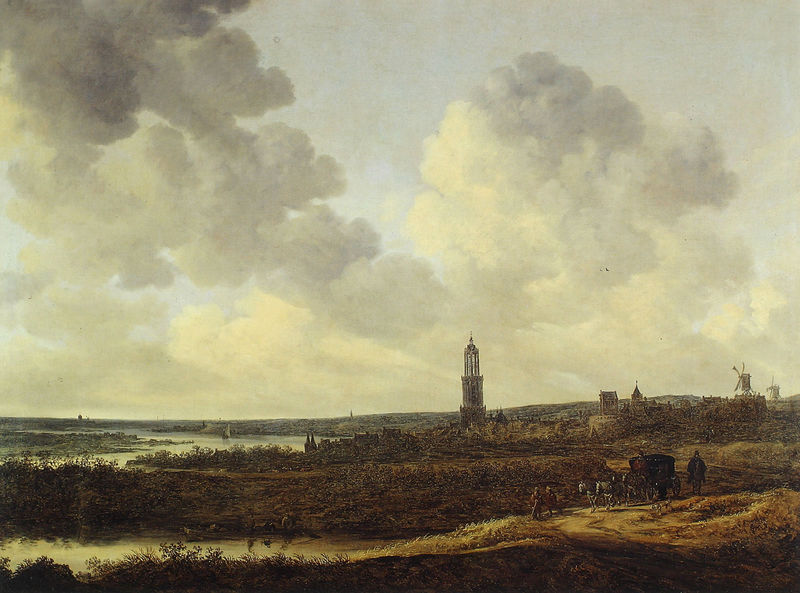
Titel: Blick auf Rhenen
Künstler: Jan van Goyen
Institution: Washington, The Corcoran Gallery of Art
Schlagwörter: gemälde, himmel, mann, wasser, wolken, fluss, kirchturm, landschaft, menschen, stadt, ufer, straße, haus, weg, wiese, wolke, holland, öl, häuser, mühle, mühlen, natur, windmühle, rauch, boot, brunnen, pferde, turm, deutschland, aussicht, küste, schiff, dorf, kutsche, wagen, querformat, bauer, leuchtturm, bedeckt, flusslandschaft, leinwand, sumpf, trüb, moor, industrialisierung, reisende, angler, pferdekutsche, wolkenberge, wndmühle